Question: I want a similar search filter for an application. I have a dropdown list with input box plus go button? Can anyone recreate the css for it?

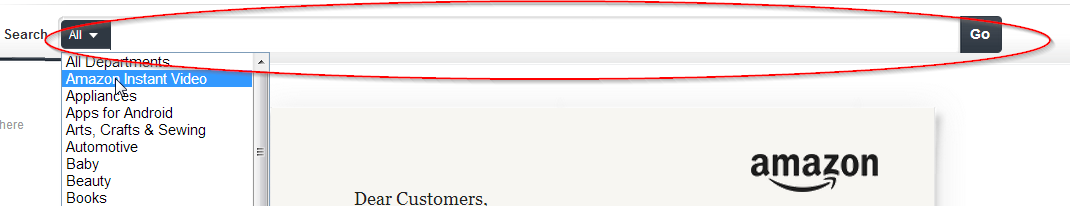
Answer: This is pretty simple to do with <URL>. Learn it!
jsfiddle: <URL>
'''
<div class="input-group">
<div class="input-group-btn">
<button type="button" class="btn btn-inverse dropdown-toggle" data-toggle="dropdown">Action <span class="caret"></span></button>
<ul class="dropdown-menu">
<li><a href="#">Action</a></li>
<li><a href="#">Another action</a></li>
<li><a href="#">Something else here</a></li>
<li class="divider"></li>
<li><a href="#">Separated link</a></li>
</ul>
</div>
<input type="text" class="form-control"/>
<span class="input-group-btn">
<button class="btn btn-inverse" type="button">Go!</button>
</span>
</div>
</div>
'''